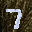
Label: 7